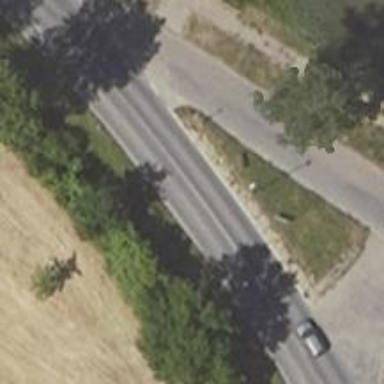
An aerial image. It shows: Secondary road with asphalt surface.